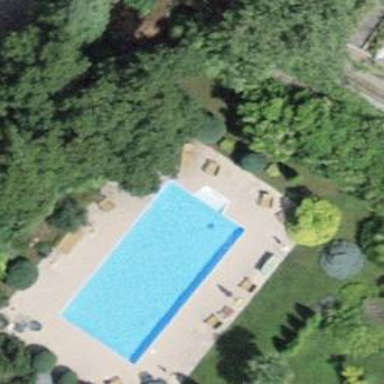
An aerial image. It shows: Swimming pool located in leisure land.